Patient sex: M
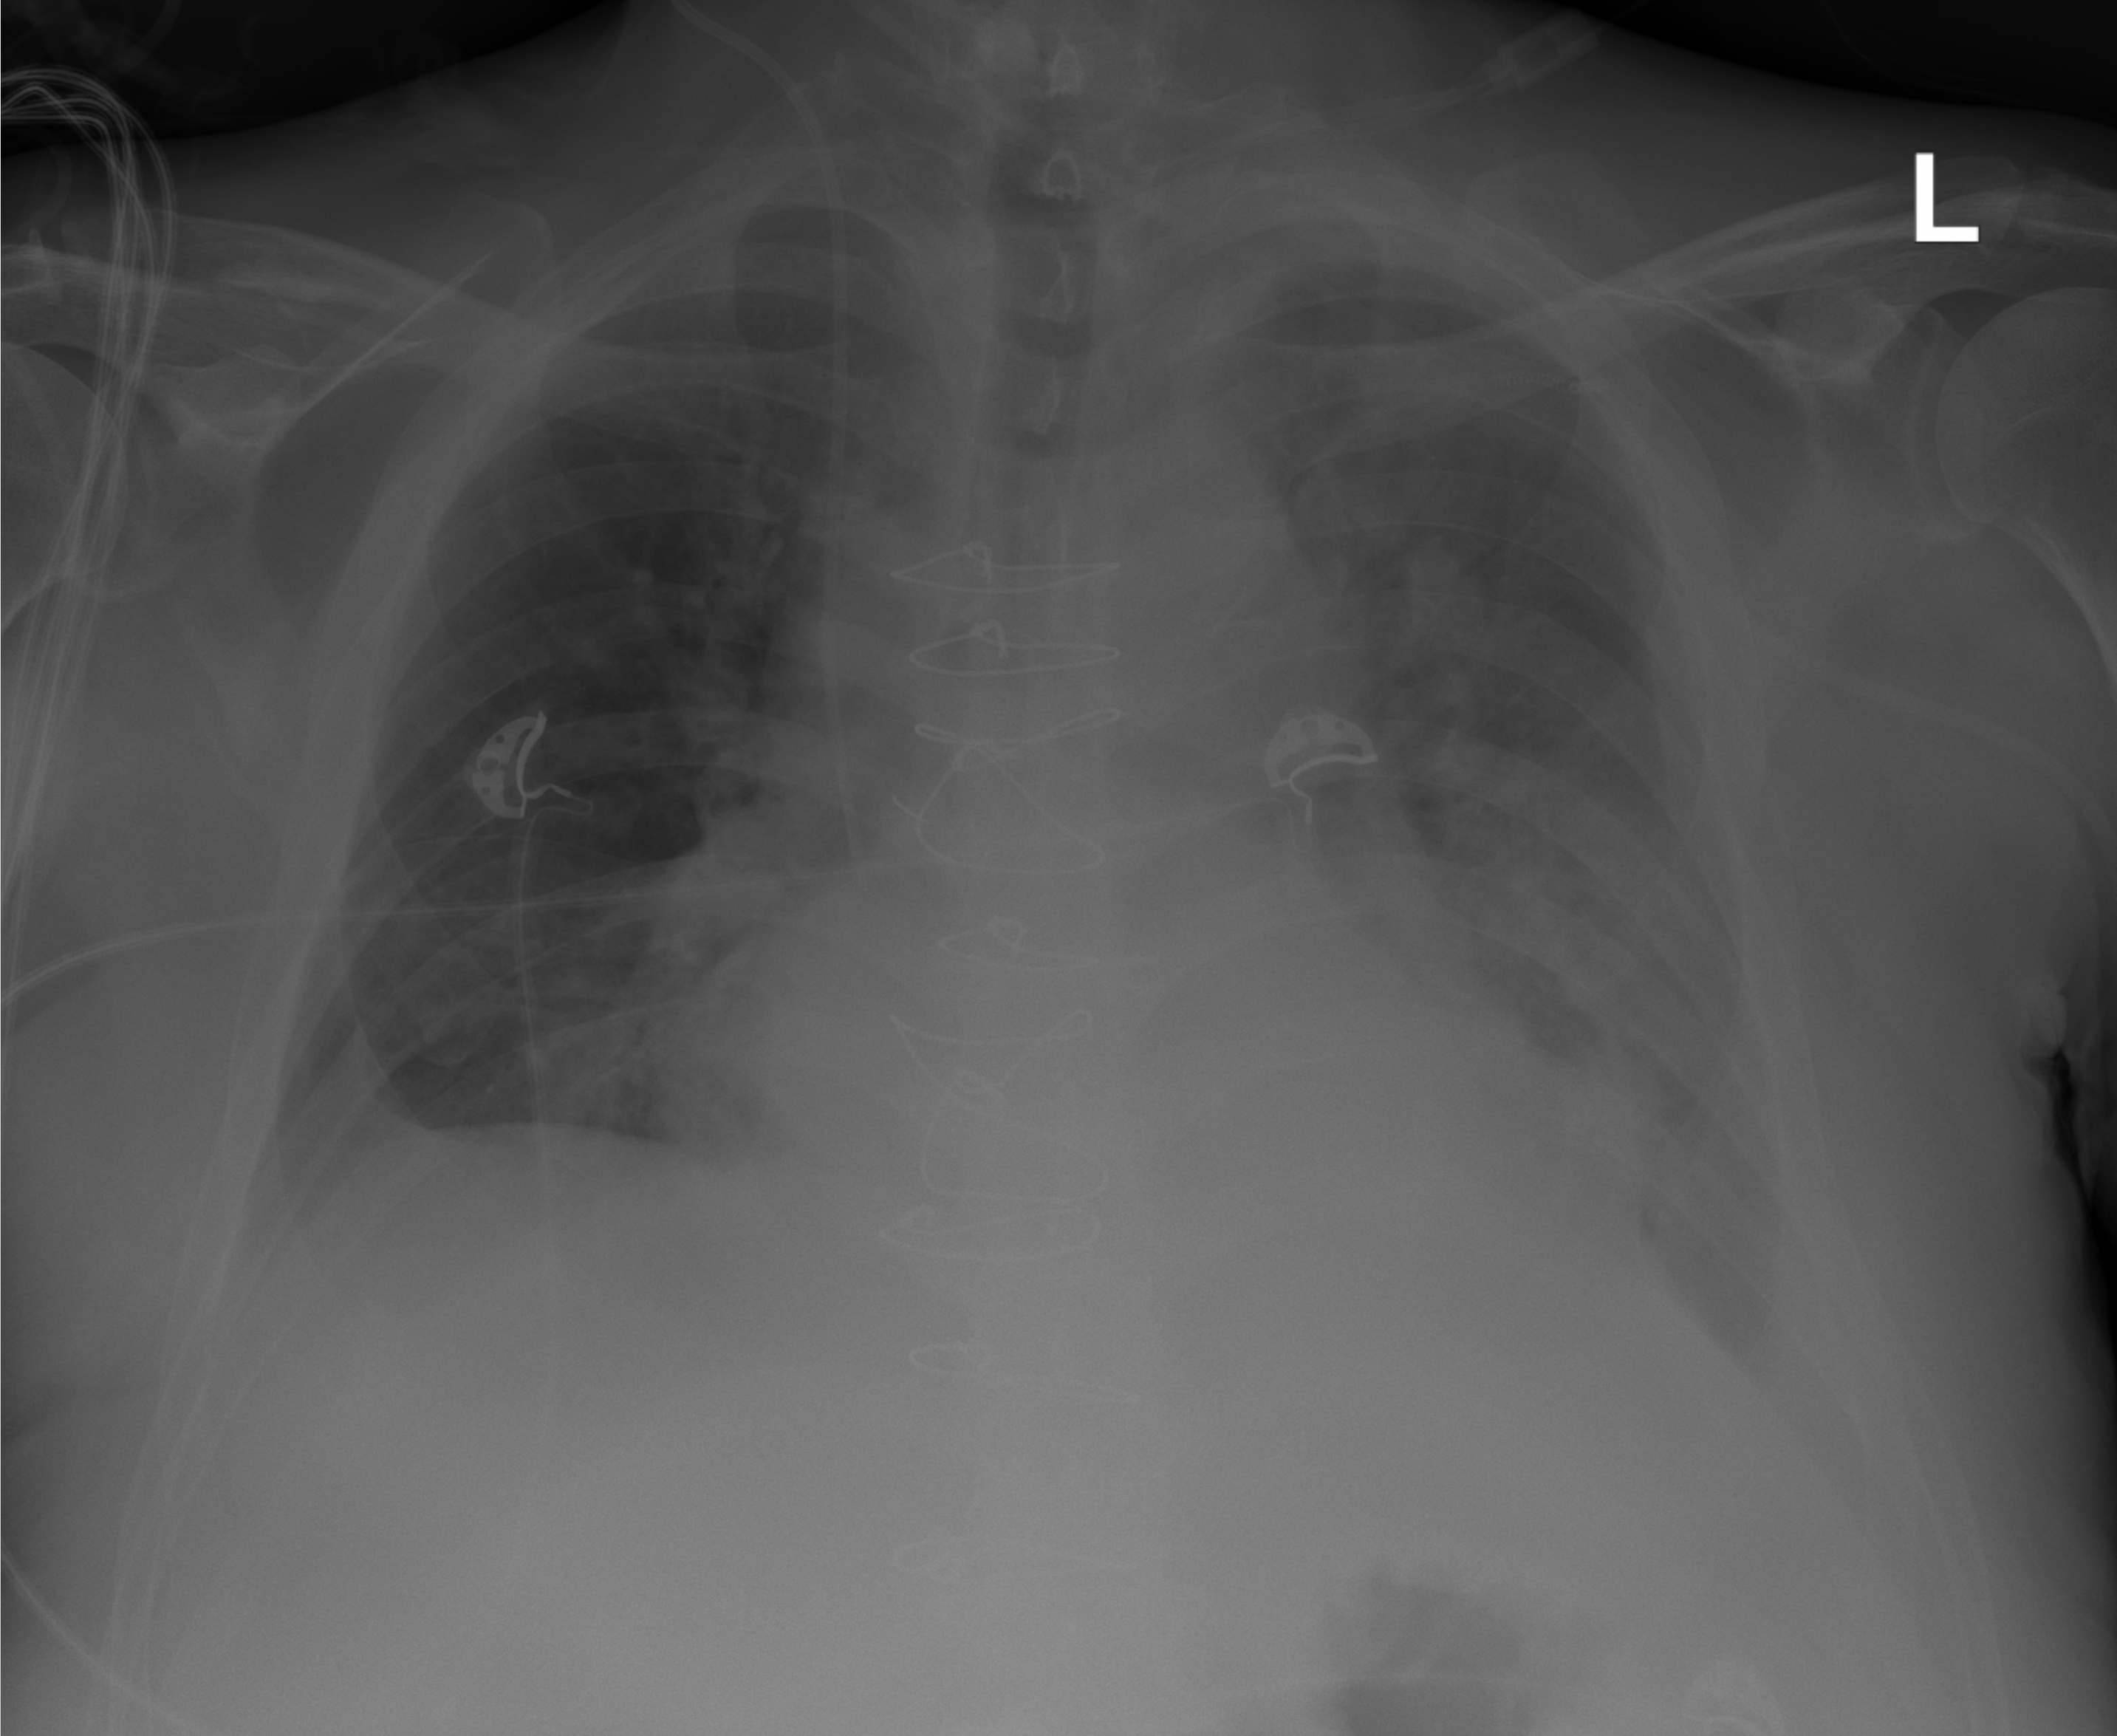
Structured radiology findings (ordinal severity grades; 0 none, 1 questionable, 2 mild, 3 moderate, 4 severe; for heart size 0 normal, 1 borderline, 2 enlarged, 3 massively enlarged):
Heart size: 2
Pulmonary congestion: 3
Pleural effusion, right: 2
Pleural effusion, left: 3
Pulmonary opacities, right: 2
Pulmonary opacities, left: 2
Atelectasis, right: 2
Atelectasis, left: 2